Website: crate-barrel
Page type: customer-info-address
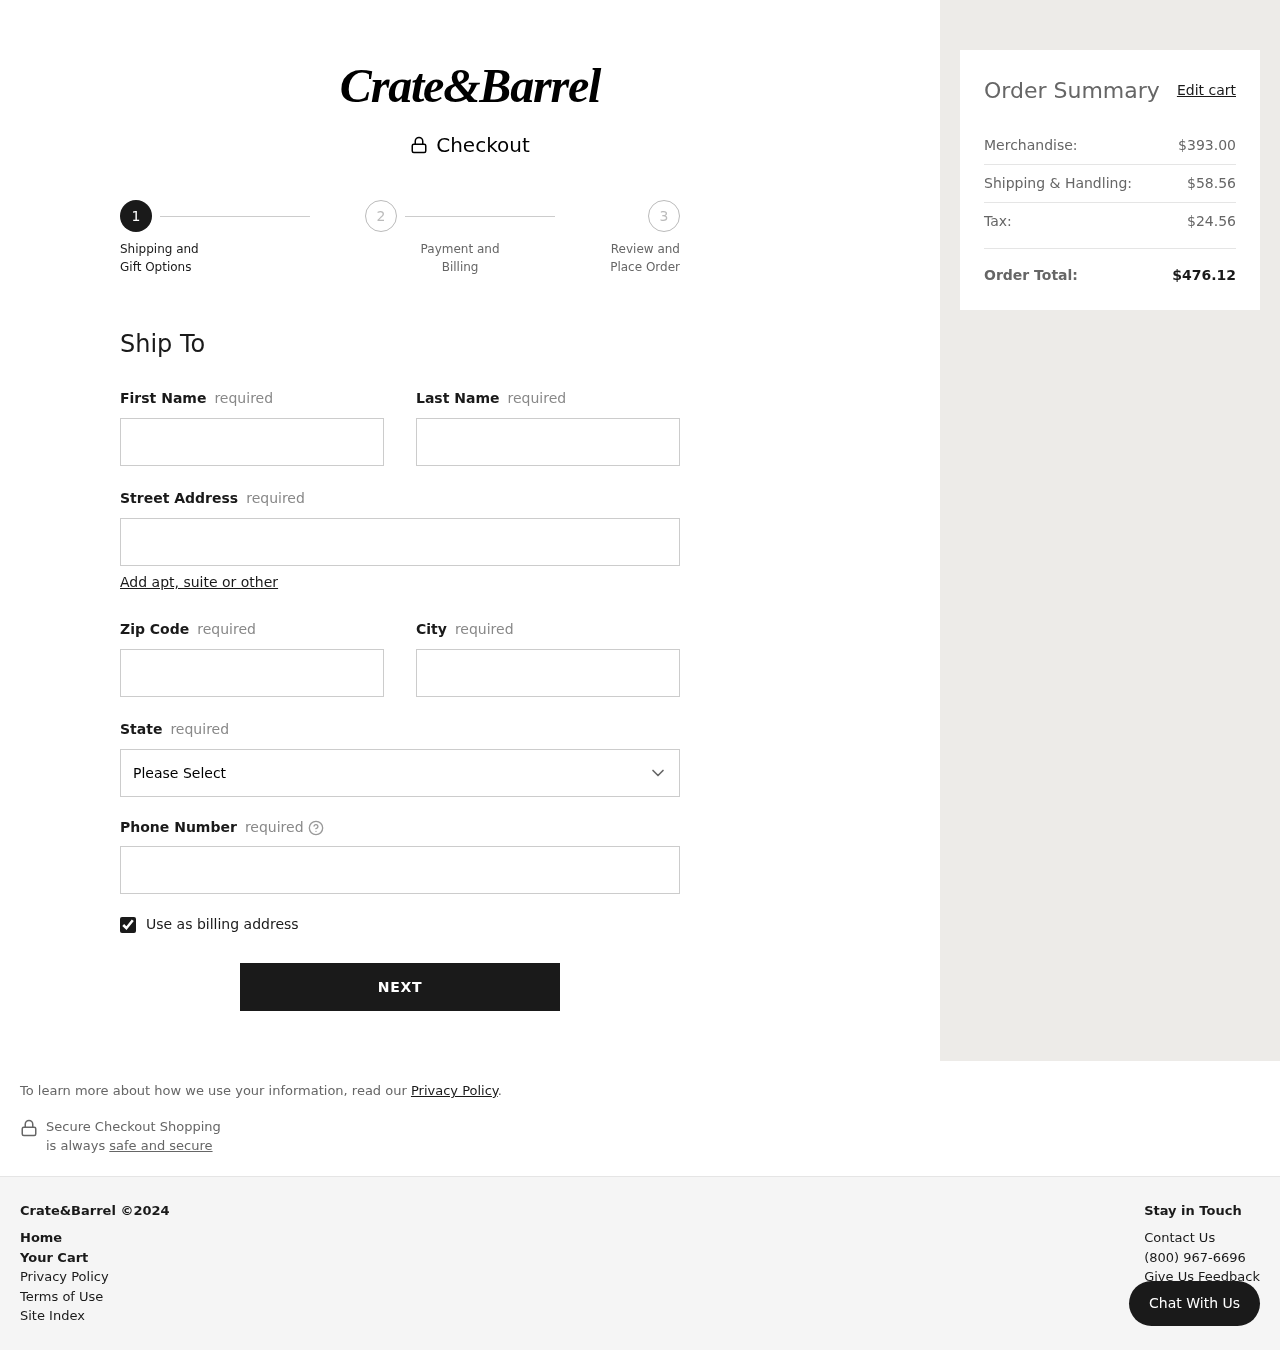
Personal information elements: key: PII_CITY
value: New Stevenside
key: PII_FIRSTNAME
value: Jeremy
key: PII_LASTNAME
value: Williams
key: PII_PHONE
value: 2954869737
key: PII_POSTCODE
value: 30799
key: PII_STATE
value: New York
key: PII_STREET
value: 8840 Shaffer Unions Suite 267
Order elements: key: ORDER_SUBTOTAL
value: $393.00
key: ORDER_SHIPPING_COST
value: $58.56
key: ORDER_TAX
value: $24.56
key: ORDER_TOTAL
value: $476.12